Question: I need to start building a image application and my customer wants to arrange the picutes in the screen like google tv does, as well as everpix. I have been looking for it for a while but I was unable to find it. The result of arranging the pictures this way is amazing and makes the best use of the screen space.
<URL>

Is this a known algorithm? Does it have a name?
Many thanks
T
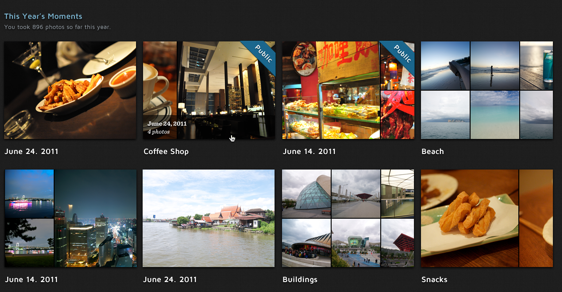
Answer: Search for photo montage and photo collage algorithms, as well as photo tiling.
An <URL> called "Structured Layout for Resizable Background Art" may be helpful.
Numerous collage programs are available for purchase and some software is available in source form; e.g. see <URL>.
The algebra for scaling photos for a collage while maintaining aspect ratios is straightforward and easily described for specific cases, but not for too-general ones.